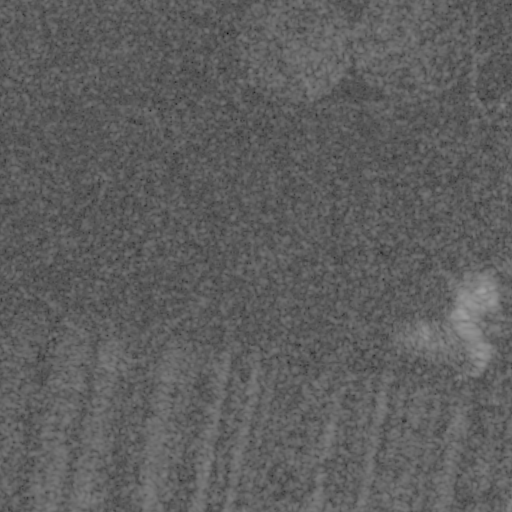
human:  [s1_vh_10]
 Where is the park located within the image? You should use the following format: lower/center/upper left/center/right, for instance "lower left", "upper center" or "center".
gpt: The park is located in the lower right of the image.
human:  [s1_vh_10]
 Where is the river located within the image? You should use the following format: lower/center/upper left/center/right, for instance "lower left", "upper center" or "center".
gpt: The river is located in the lower right of the image.
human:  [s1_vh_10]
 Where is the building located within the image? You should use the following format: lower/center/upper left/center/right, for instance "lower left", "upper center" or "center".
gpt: The building is located in the upper right of the image.
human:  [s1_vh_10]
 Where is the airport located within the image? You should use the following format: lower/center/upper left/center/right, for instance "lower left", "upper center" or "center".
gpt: There is no airport in the image.

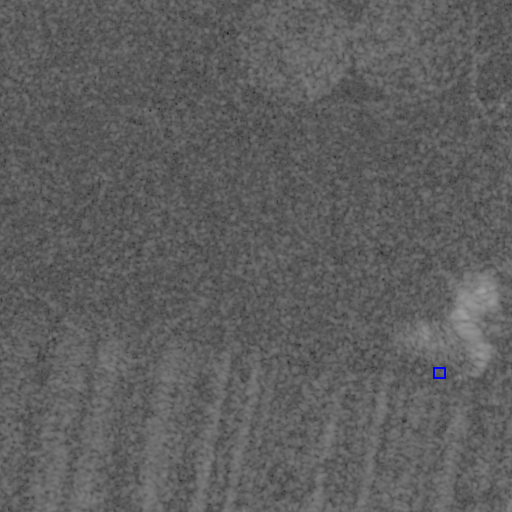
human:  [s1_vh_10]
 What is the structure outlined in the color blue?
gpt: The structure outlined in blue is a park.
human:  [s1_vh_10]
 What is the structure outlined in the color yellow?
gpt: There is no yellow outline.